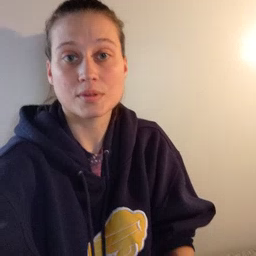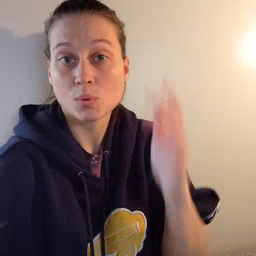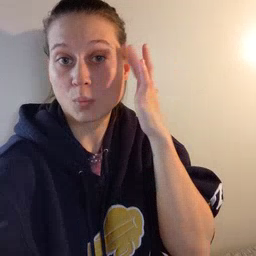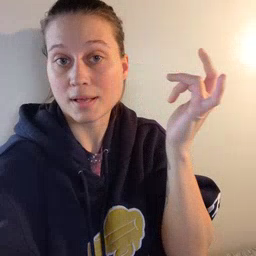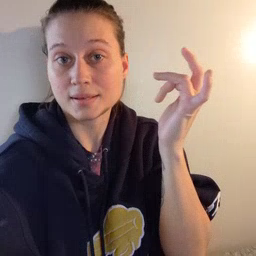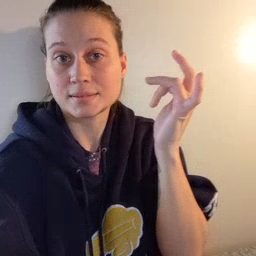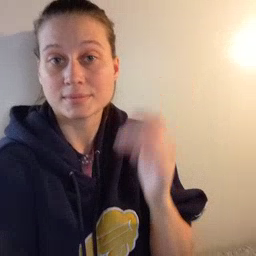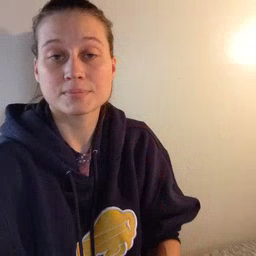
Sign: why